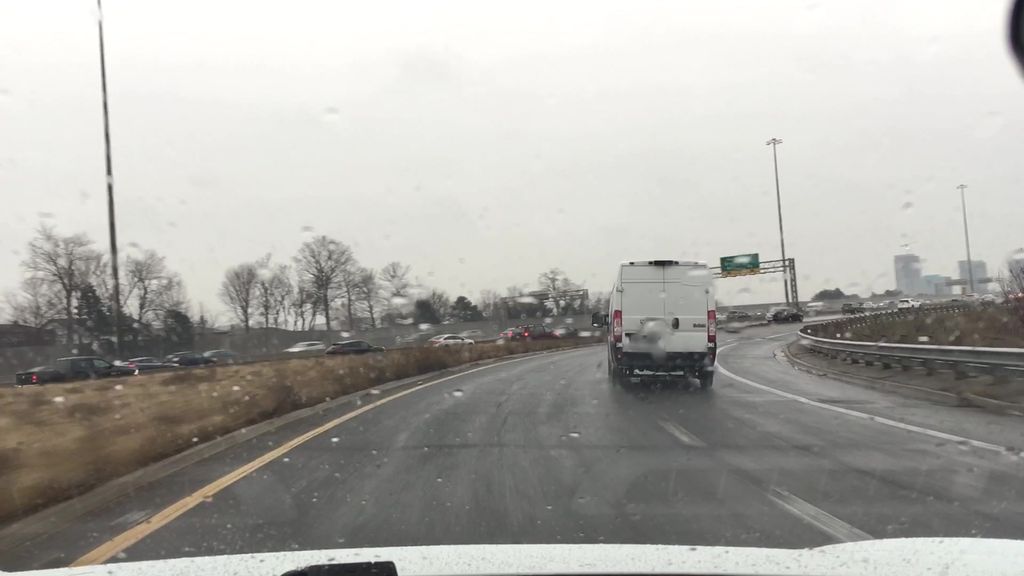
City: toronto